Field crop: maize
Growth stage: 2
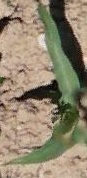
Species: maize